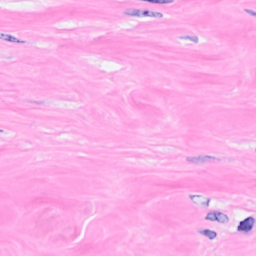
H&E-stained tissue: Breast